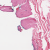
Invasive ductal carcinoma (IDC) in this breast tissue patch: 0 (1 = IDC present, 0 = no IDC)